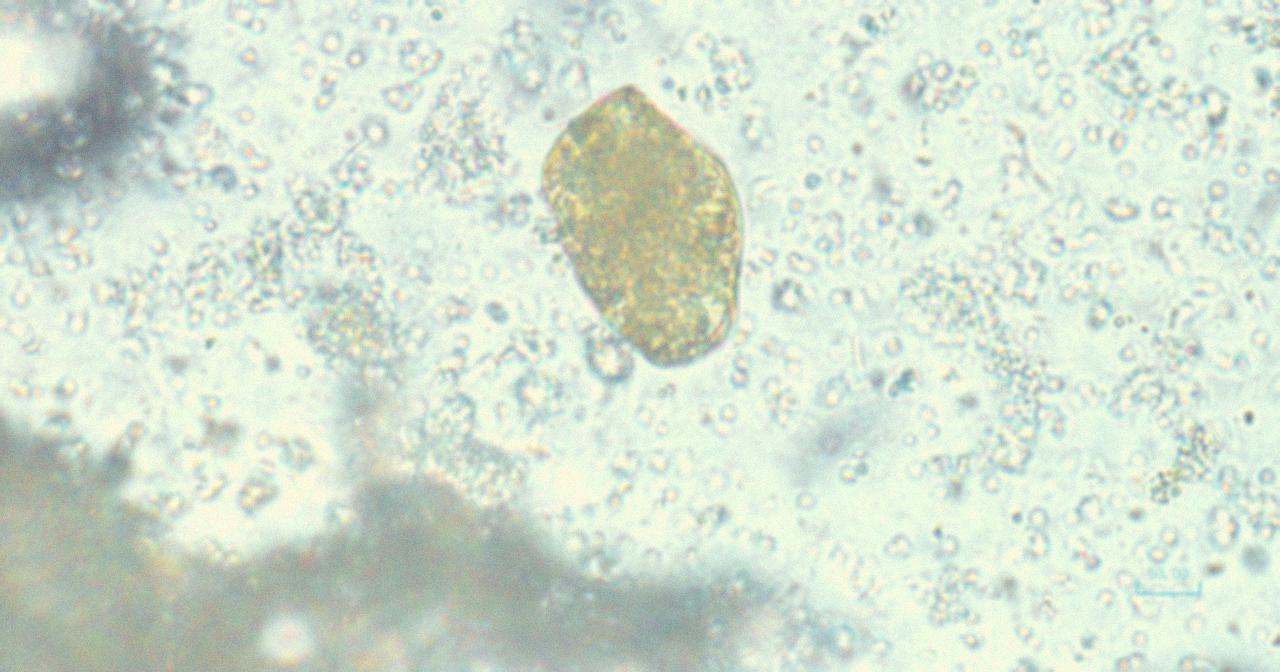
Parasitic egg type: Paragonimus spp